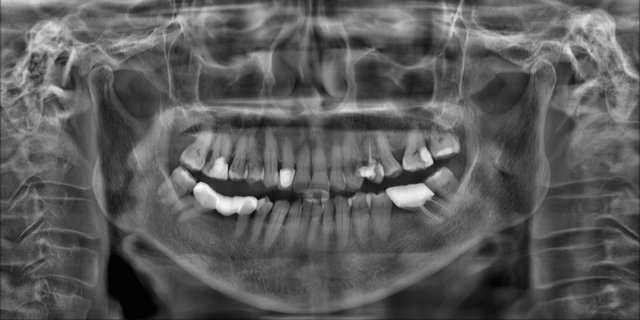
adult